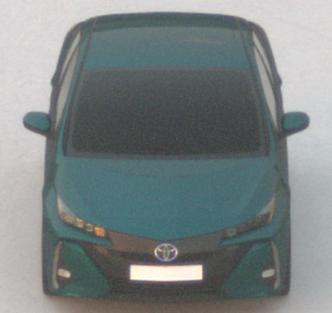
Make: Toyota
Model: Prius 1.8 Plug-In Hybrid
Detailed model: Prius (XW5) Plug-In
Model produced from: 2019/07
Model produced until: 2020/07
Doors: 5
Color: blue
Road condition: dry road
Daytime: sunrise or sunset
Contrast: medium contrast